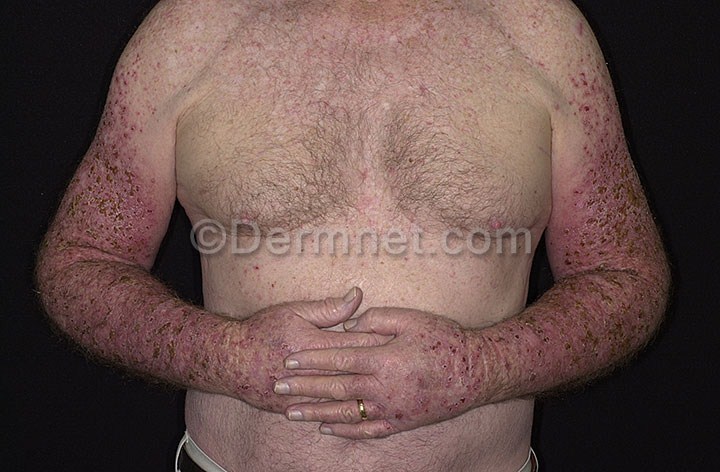
Disease: Actinic Keratosis Basal Cell Carcinoma and other Malignant Lesions